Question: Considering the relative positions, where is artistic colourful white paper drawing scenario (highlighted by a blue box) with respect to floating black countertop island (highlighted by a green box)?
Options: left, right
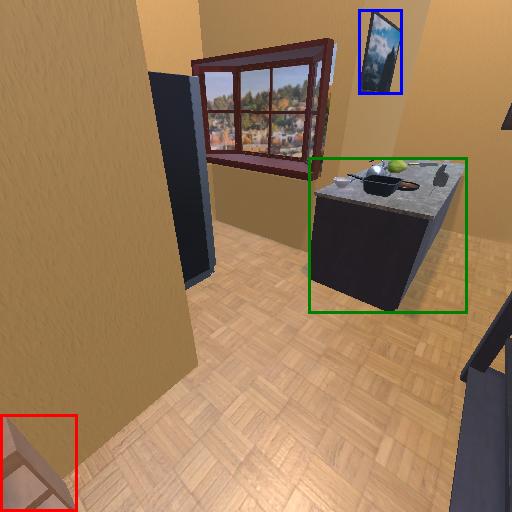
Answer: left